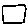
Label: square